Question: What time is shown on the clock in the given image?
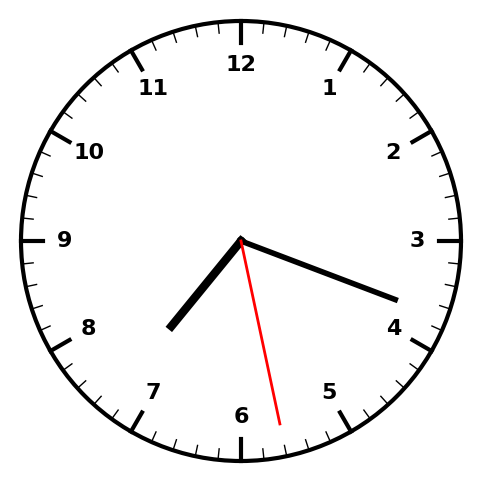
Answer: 07:18:28